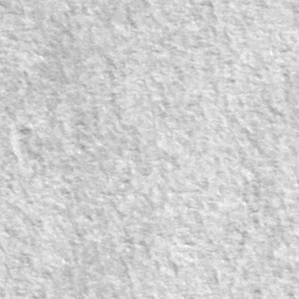
Label: frost